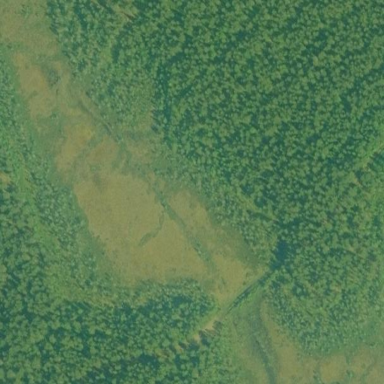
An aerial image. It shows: Bog wetland area.